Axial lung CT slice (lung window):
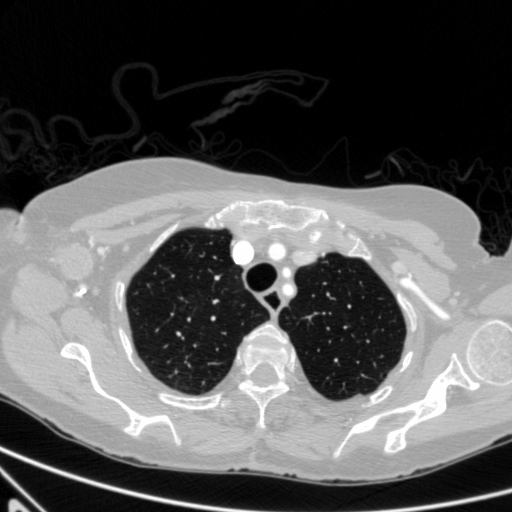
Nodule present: no